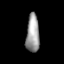
Tissue: lung
Cell type: T cells
Senescence score: 0.2122
Nuclear area (px): 494
Mean DAPI intensity: 155.263